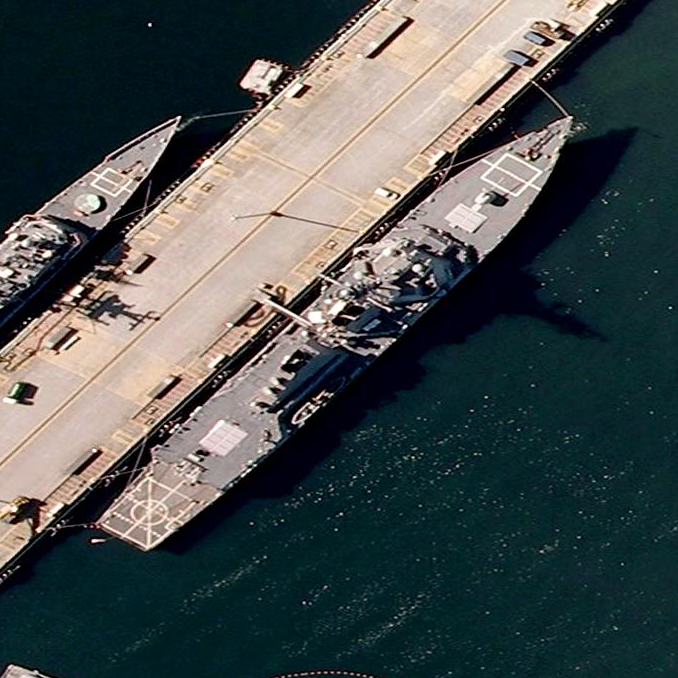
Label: destroyer